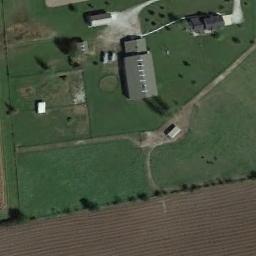
Label: residential